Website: lowes
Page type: address-validator
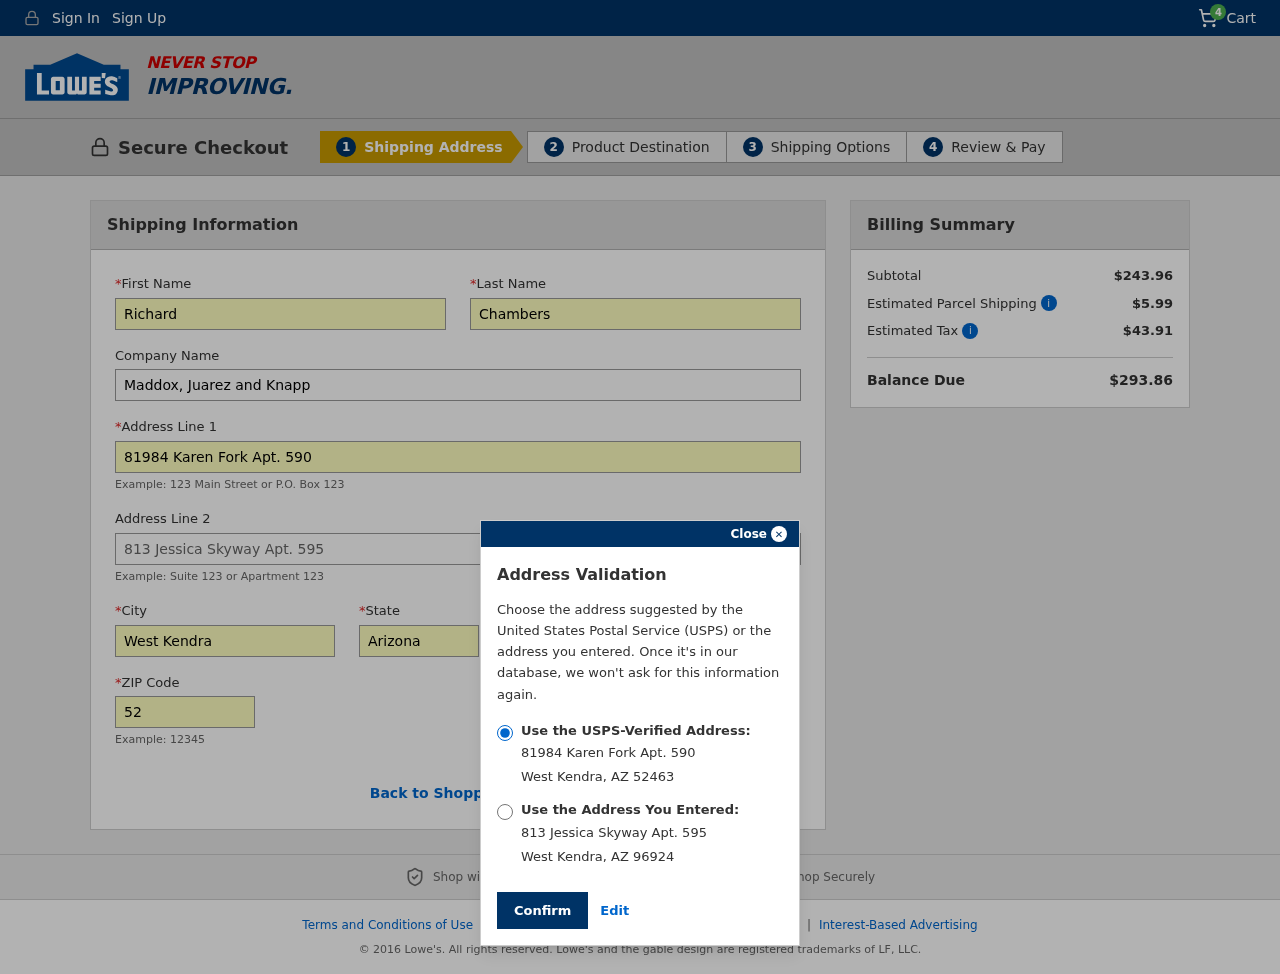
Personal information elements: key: PII_CITY
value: West Kendra
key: PII_COMPANY
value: Maddox, Juarez and Knapp
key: PII_FIRSTNAME
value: Richard
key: PII_LASTNAME
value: Chambers
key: PII_POSTCODE
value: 52463
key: PII_POSTCODE2
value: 96924
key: PII_STATE
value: Arizona
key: PII_STATE_ABBR
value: AZ
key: PII_STREET
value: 81984 Karen Fork Apt. 590
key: PII_STREET2
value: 813 Jessica Skyway Apt. 595
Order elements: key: ORDER_NUM_ITEMS
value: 4
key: ORDER_SUBTOTAL
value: $243.96
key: ORDER_SHIPPING_COST
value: $5.99
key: ORDER_TAX
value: $43.91
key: ORDER_TOTAL
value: $293.86